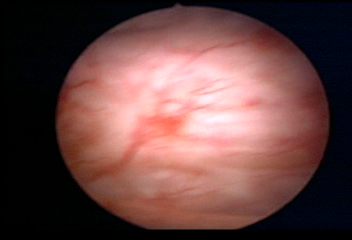
Modality: WLC
Class: Normal mucosa
Bladder cancer association: No